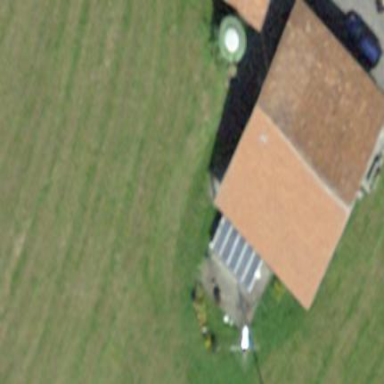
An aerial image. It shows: Farm building.